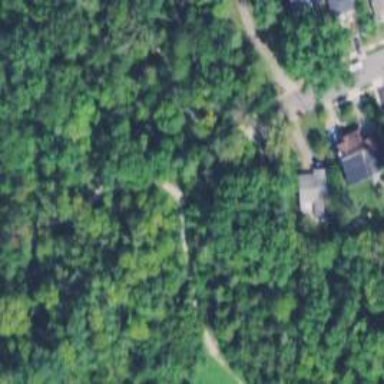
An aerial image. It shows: Path leading to bridge.